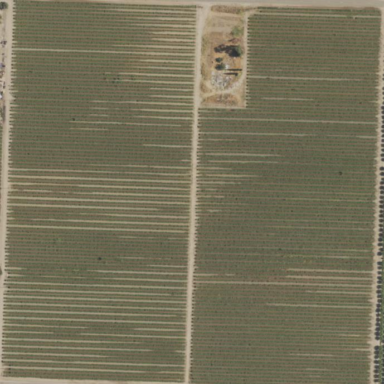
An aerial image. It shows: Vineyard.